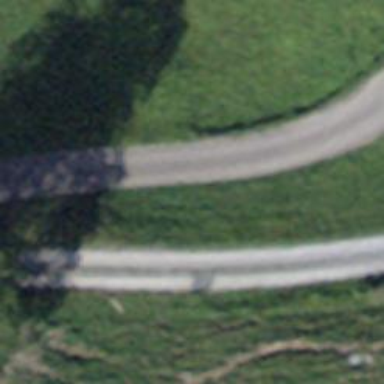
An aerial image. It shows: Unclassified road.